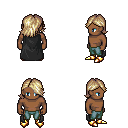
a pixel art fantasy rpg character, male body template, human, dark skin, black cape, teal pants, white blonde swoop hairstyle, gold boots, four views (front, back, left, right), 2x2 character sprite sheet, small pixel art, hard edges, no anti-aliasing